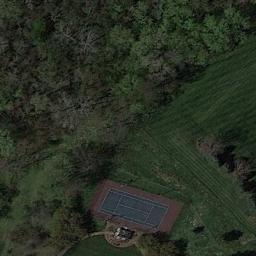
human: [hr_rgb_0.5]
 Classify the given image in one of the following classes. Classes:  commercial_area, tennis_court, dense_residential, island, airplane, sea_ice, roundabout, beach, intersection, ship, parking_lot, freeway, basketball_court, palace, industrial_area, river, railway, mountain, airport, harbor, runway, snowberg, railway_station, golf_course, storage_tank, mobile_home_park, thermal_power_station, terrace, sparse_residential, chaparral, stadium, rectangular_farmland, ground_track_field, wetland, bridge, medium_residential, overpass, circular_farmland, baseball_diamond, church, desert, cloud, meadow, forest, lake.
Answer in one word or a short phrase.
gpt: tennis_court